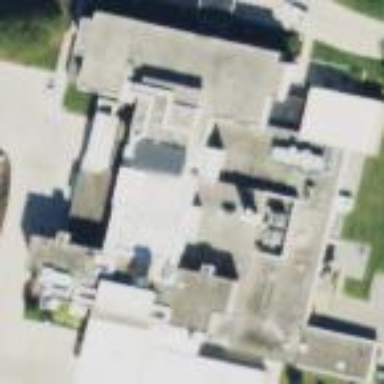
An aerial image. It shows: Hospital building.